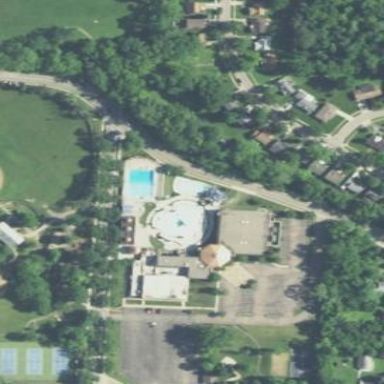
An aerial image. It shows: Water park.